Question: After following <URL> article to "Change Primary Key for Users in ASP.NET Identity" I have an Issue when adding a new Role in Seed method.
> Cannot insert the value NULL into column ''Id'', table ''X.dbo.AspNetRoles''; column does not allow nulls. INSERT fails.
The statement has been terminated.
My code is:
'''
protected override void Seed(ApplicationDbContext context)
{
var roleStore = new CustomRoleStore(context);
var roleManager = new ApplicationRoleManager(roleStore);
if (!roleManager.RoleExists("Administrador"))
roleManager.Create(new CustomRole("Administrador"));
}
'''
And the error occurs on the last line: roleManager.Create...
Plus to the tutorial I have this implementation in IdentityConfig.cs:
'''
public class ApplicationRoleManager : RoleManager<CustomRole, int>
{
public ApplicationRoleManager(IRoleStore<CustomRole, int> roleStore)
: base(roleStore) { }
public static ApplicationRoleManager Create(IdentityFactoryOptions<ApplicationRoleManager> options, IOwinContext context)
{
return new ApplicationRoleManager(new RoleStore<CustomRole, int, CustomUserRole>(context.Get<ApplicationDbContext>()));
}
}
'''

'''
public partial class ApplicationDbContext : IdentityDbContext<ApplicationUser, CustomRole, int, CustomUserLogin, CustomUserRole, CustomUserClaim>
{
public ApplicationDbContext()
: base("DefaultConnection")
{
}
public static ApplicationDbContext Create()
{
return new ApplicationDbContext();
}
}
'''
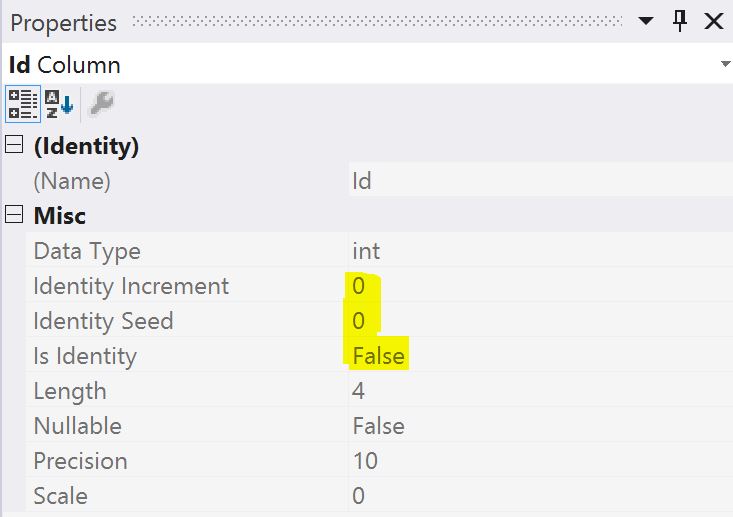
Answer: I can give some work around for this. You can manually update your CustomRole table on database to have auto increment values. Then override the EF OnModelCreating as explains below.
'''
public partial class ApplicationDbContext : IdentityDbContext<ApplicationUser, CustomRole, int, CustomUserLogin, CustomUserRole, CustomUserClaim>
{
public ApplicationDbContext()
: base("DefaultConnection")
{
}
public static ApplicationDbContext Create()
{
return new ApplicationDbContext();
}
protected override void OnModelCreating(DbModelBinder modelBinder)
{
modelBinder.Entity<CustomRole>().ToTable("CustomRole"); // This may be not needed, check it.
modelBinder.Entity<CustomRole>().Property(r => r.Id).HasDatabaseGeneratedOption(DatabaseGeneratedOption.Identity);
}
}
'''